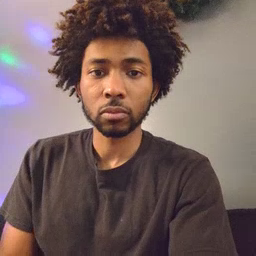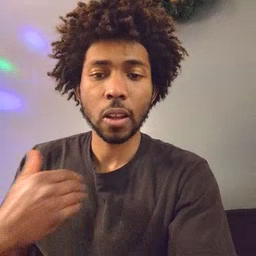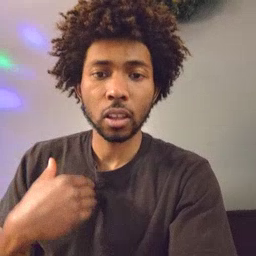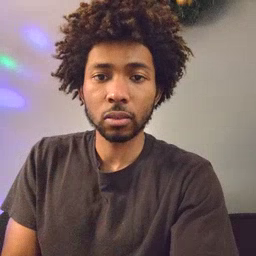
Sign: have